Identify the transformations in the second image compared to the first.
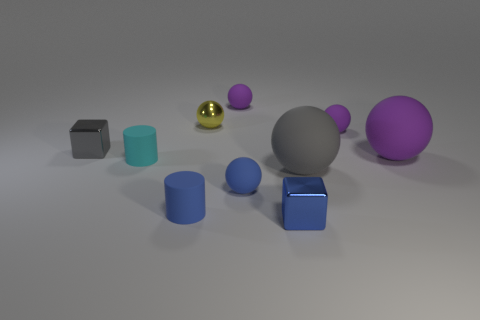
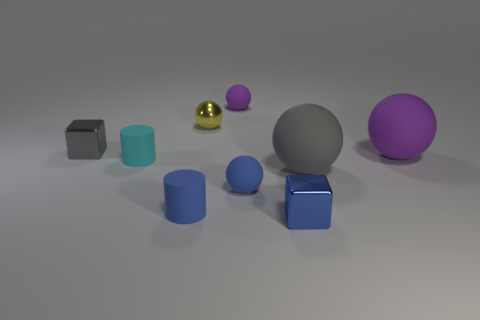
the tiny purple rubber ball to the right of the large gray ball is gone
the tiny purple matte sphere to the right of the small blue cube has disappeared
the tiny purple rubber sphere in front of the shiny sphere is gone